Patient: sex M, age 80
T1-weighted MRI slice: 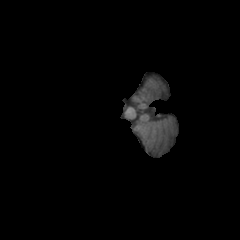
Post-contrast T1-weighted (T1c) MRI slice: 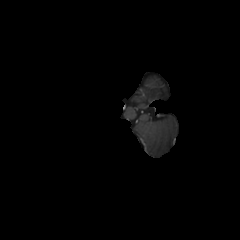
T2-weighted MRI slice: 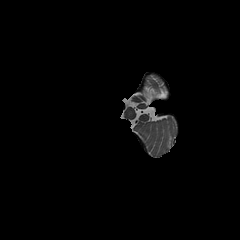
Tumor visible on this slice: no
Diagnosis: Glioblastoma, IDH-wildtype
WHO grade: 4